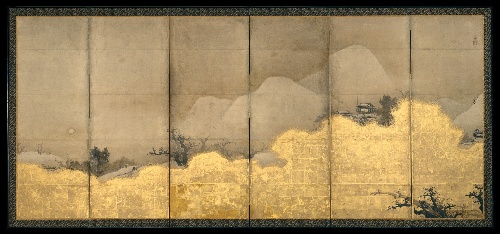
Artist: Unkoku Tōeki
Artist bio: Japanese, 1591–1644
Date: 17th century
Object type: Screen
Classification: Paintings
Medium: Pair of six-panel screens; ink and gold on paper
Culture: Japan
Period: Edo period (1615–1868)
Dimensions: Overall (each screen): 67 1/2 x 147 in. (171.5 x 373.4 cm)
Department: Asian Art
Credit line: Rogers Fund, 1917
Accession year: 1917
Repository: Metropolitan Museum of Art, New York, NY
Tags: Mountains|Landscapes|Trees